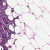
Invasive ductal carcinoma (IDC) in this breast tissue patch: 0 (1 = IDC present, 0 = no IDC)